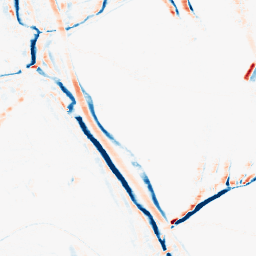
Category: morphological
Decomposition family: morphological_rect
Decomposition parameters: operation: average
width: 10
height: 3
Upsampling method: bilinear
Upsampling parameters: scale: 2
Upsampling scale: 2